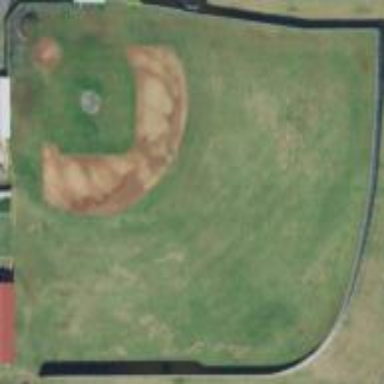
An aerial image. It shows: Baseball pitch for leisure land activities.